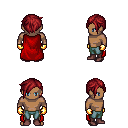
a pixel art fantasy rpg character, male body template, human, dark skin, red cape, teal pants, brunette pixie cut hairstyle, gold gloves, maroon shoes, four views (front, back, left, right), 2x2 character sprite sheet, small pixel art, hard edges, no anti-aliasing